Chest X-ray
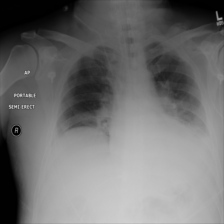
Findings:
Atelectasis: positive
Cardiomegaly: negative
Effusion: positive
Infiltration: negative
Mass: negative
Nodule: negative
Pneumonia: negative
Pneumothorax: negative
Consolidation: negative
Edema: negative
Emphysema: negative
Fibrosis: negative
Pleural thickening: negative
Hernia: negative